Question: I am trying to generate a Yii GridView using Bootstrap
On the 'ul' element, i have the 'yiiPager' class and i need to set it as the 'pagination' class;

code here:
'''
<h1>Manage Request Ms</h1>
<?php
$this->widget('bootstrap.widgets.TbGridView', array(
'id' => 'request-m-grid',
'type' => array('striped', 'bordered', 'condensed'),
'dataProvider' => $model->search(),
'template' => '{pager}{items}{pager}',
'filter' => $model,
'pager' => array(
'header' => '',
'hiddenPageCssClass' => 'disabled',
'maxButtonCount' => 3,
'cssFile' => false,
// 'class' => 'pagination',
'prevPageLabel' => '<i class="icon-chevron-left"></i>',
'nextPageLabel' => '<i class="icon-chevron-right"></i>',
'firstPageLabel' => 'First',
'lastPageLabel' => 'Last',
),
'pagerCssClass' => 'pagination',
'rowCssClass' => 'pagination',
'columns' => array(
'id',
'domain_id',
'start',
'stop',
'delta1',
'delta2',
array(
'class' => 'CButtonColumn',
),
),
));
?>
'''
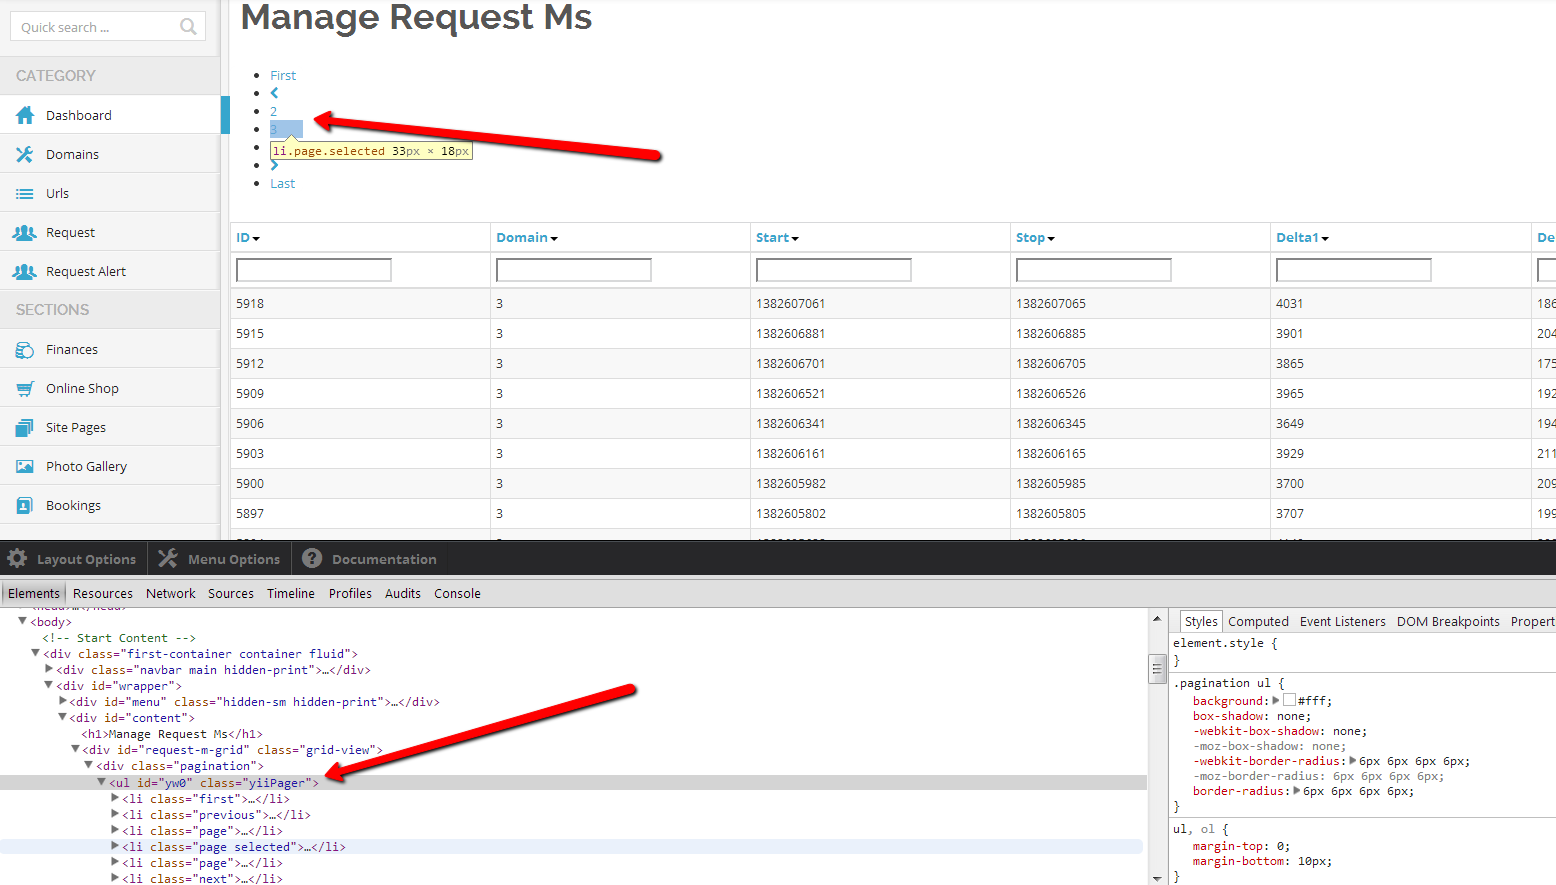
Answer: '''
$this->widget('bootstrap.widgets.TbGridView',array(
'id' => 'request-m-grid',
....
'pager' => array('htmlOptions'=>array('class'=>'your_css_class')), // set whatever css class you want
));
'''